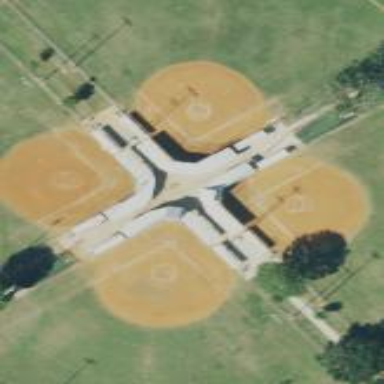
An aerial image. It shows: Softball pitch for leisure sports.